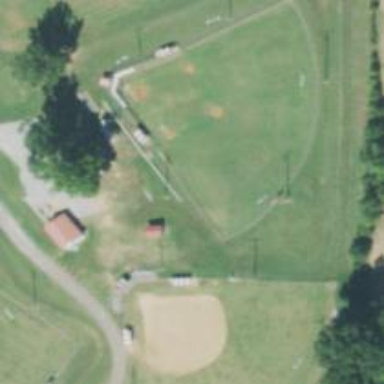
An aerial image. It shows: Baseball pitch for leisure and sports activities.